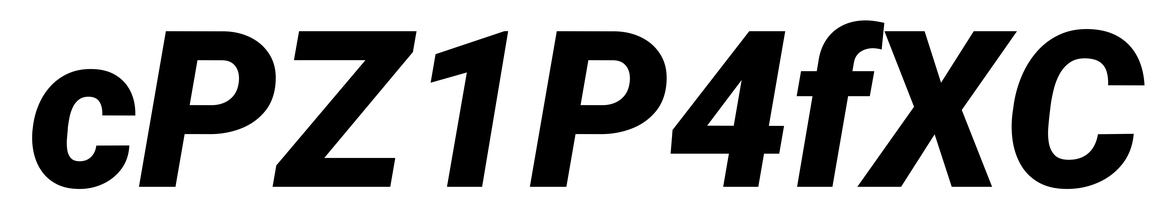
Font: Roboto-Italic_Black_Italic